Interaction volume radius: 5 \u00c5
Interaction volume height: 25 \u00c5
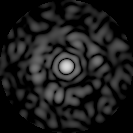
Disorder parameter: 0.8567